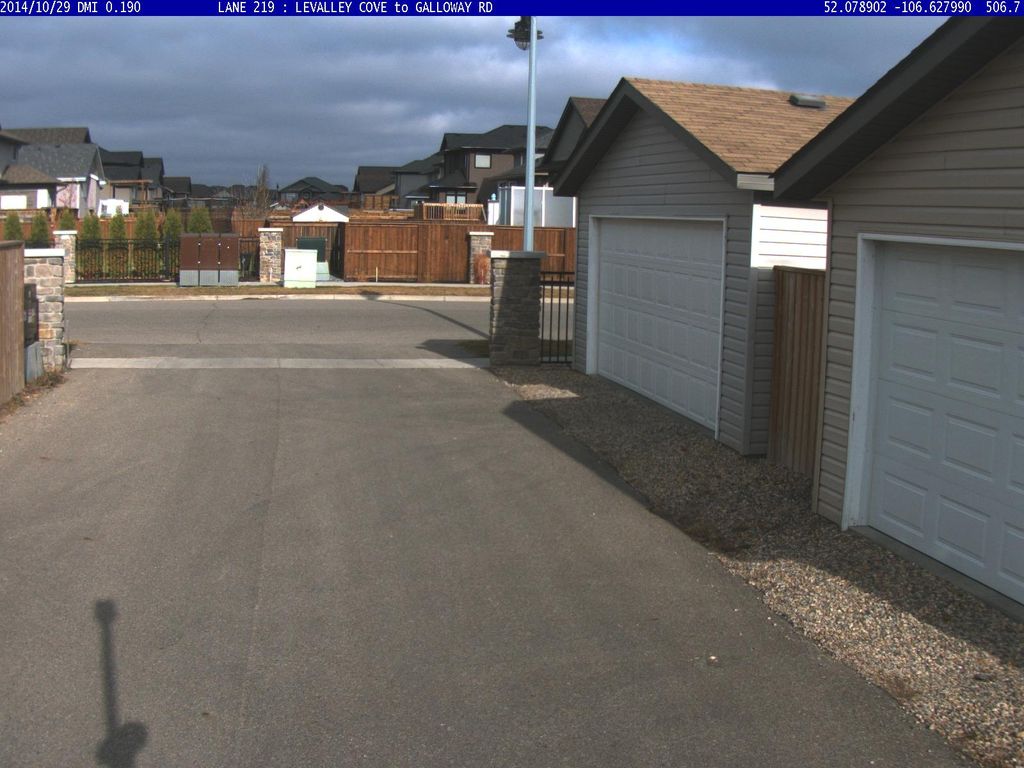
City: saskatoon